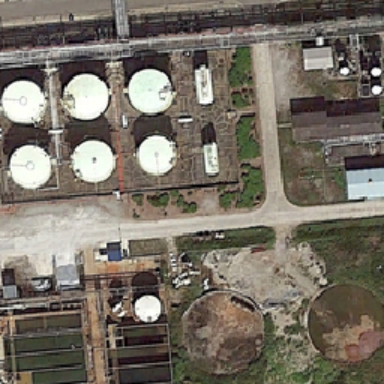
There are several trays here .